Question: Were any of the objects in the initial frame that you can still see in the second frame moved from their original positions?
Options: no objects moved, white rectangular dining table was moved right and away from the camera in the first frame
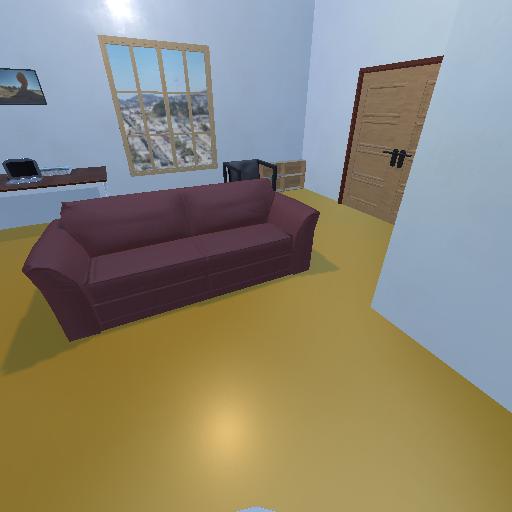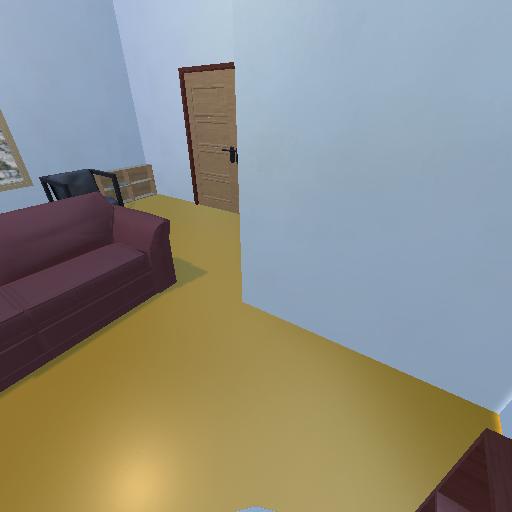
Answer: no objects moved